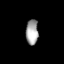
Tissue: lung
Cell type: Endothelial cells
Senescence score: 0.6008
Nuclear area (px): 306
Mean DAPI intensity: 164.317